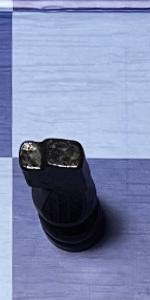
Label: Empty